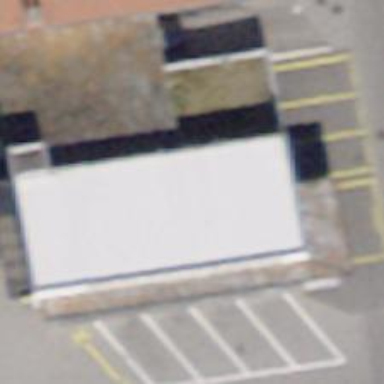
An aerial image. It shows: Pharmacy.